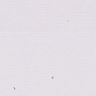
Metastatic tissue present: no